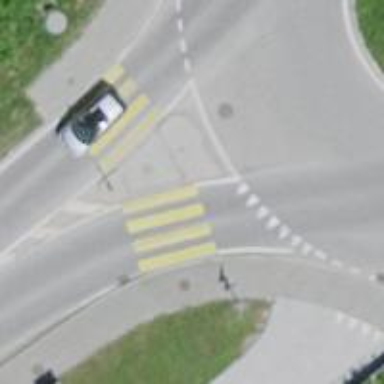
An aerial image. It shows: Marked footway crossing with central island.